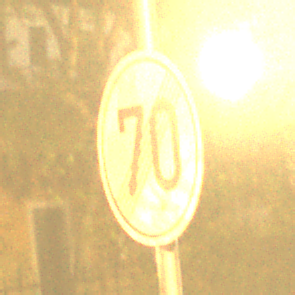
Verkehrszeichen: EndeGeschwindigkeit70
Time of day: Night
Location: Outdoor (Urban)
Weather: Clear
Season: NotSpecified
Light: Artificial